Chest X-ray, PA view. Patient: 52 years old, sex M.
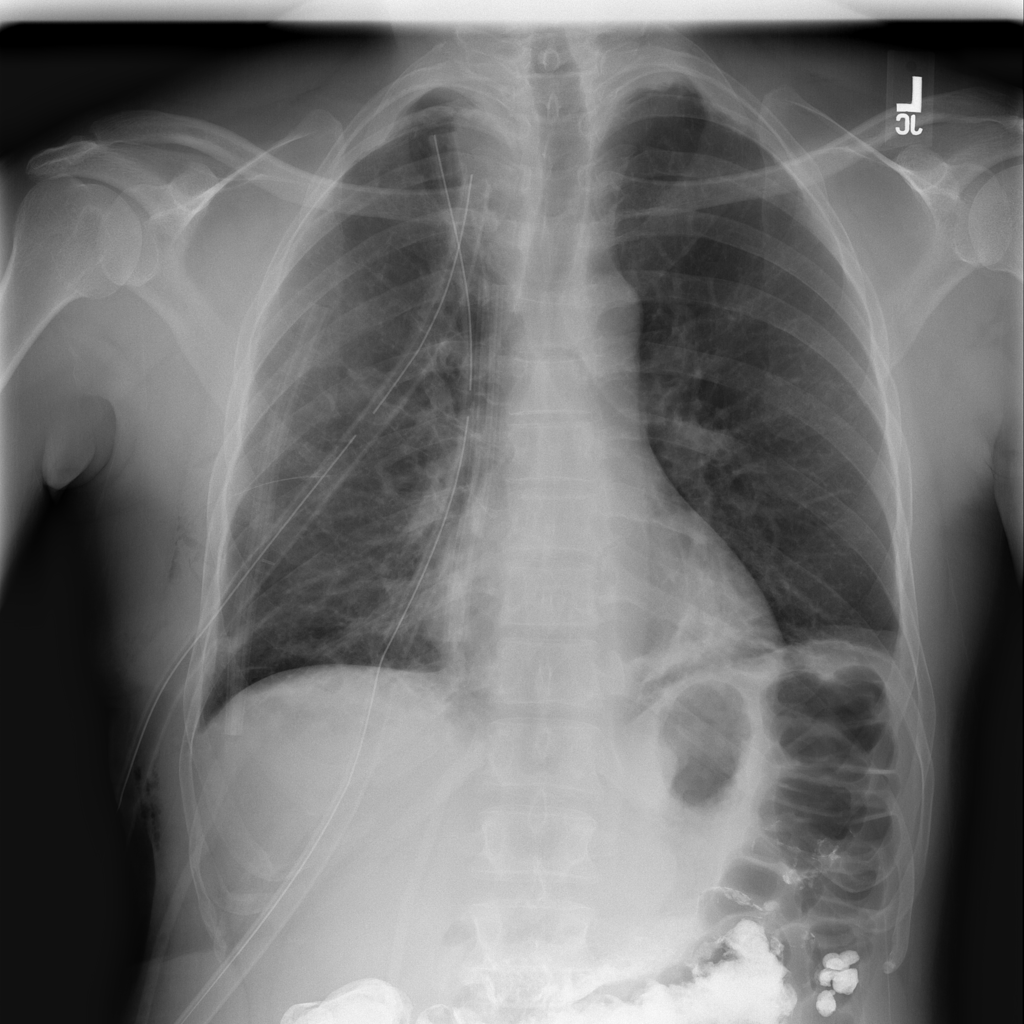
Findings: Atelectasis, Pneumothorax